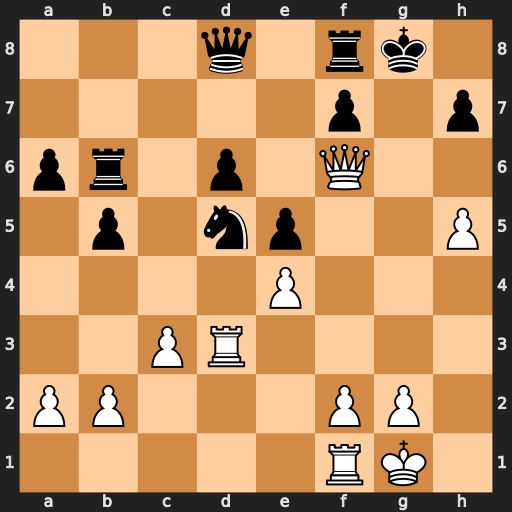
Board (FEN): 3q1rk1/5p1p/pr1p1Q2/1p1np2P/4P3/2PR4/PP3PP1/5RK1
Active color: w
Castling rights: -
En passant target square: -
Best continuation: Rg3#